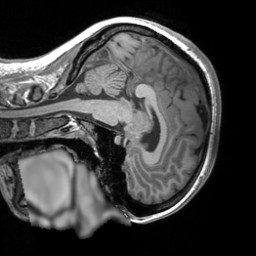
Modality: T1w
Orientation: sagittal
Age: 23
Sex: female
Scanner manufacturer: siemens
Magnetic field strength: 3 T
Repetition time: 1.9 s
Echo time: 0.00293 s